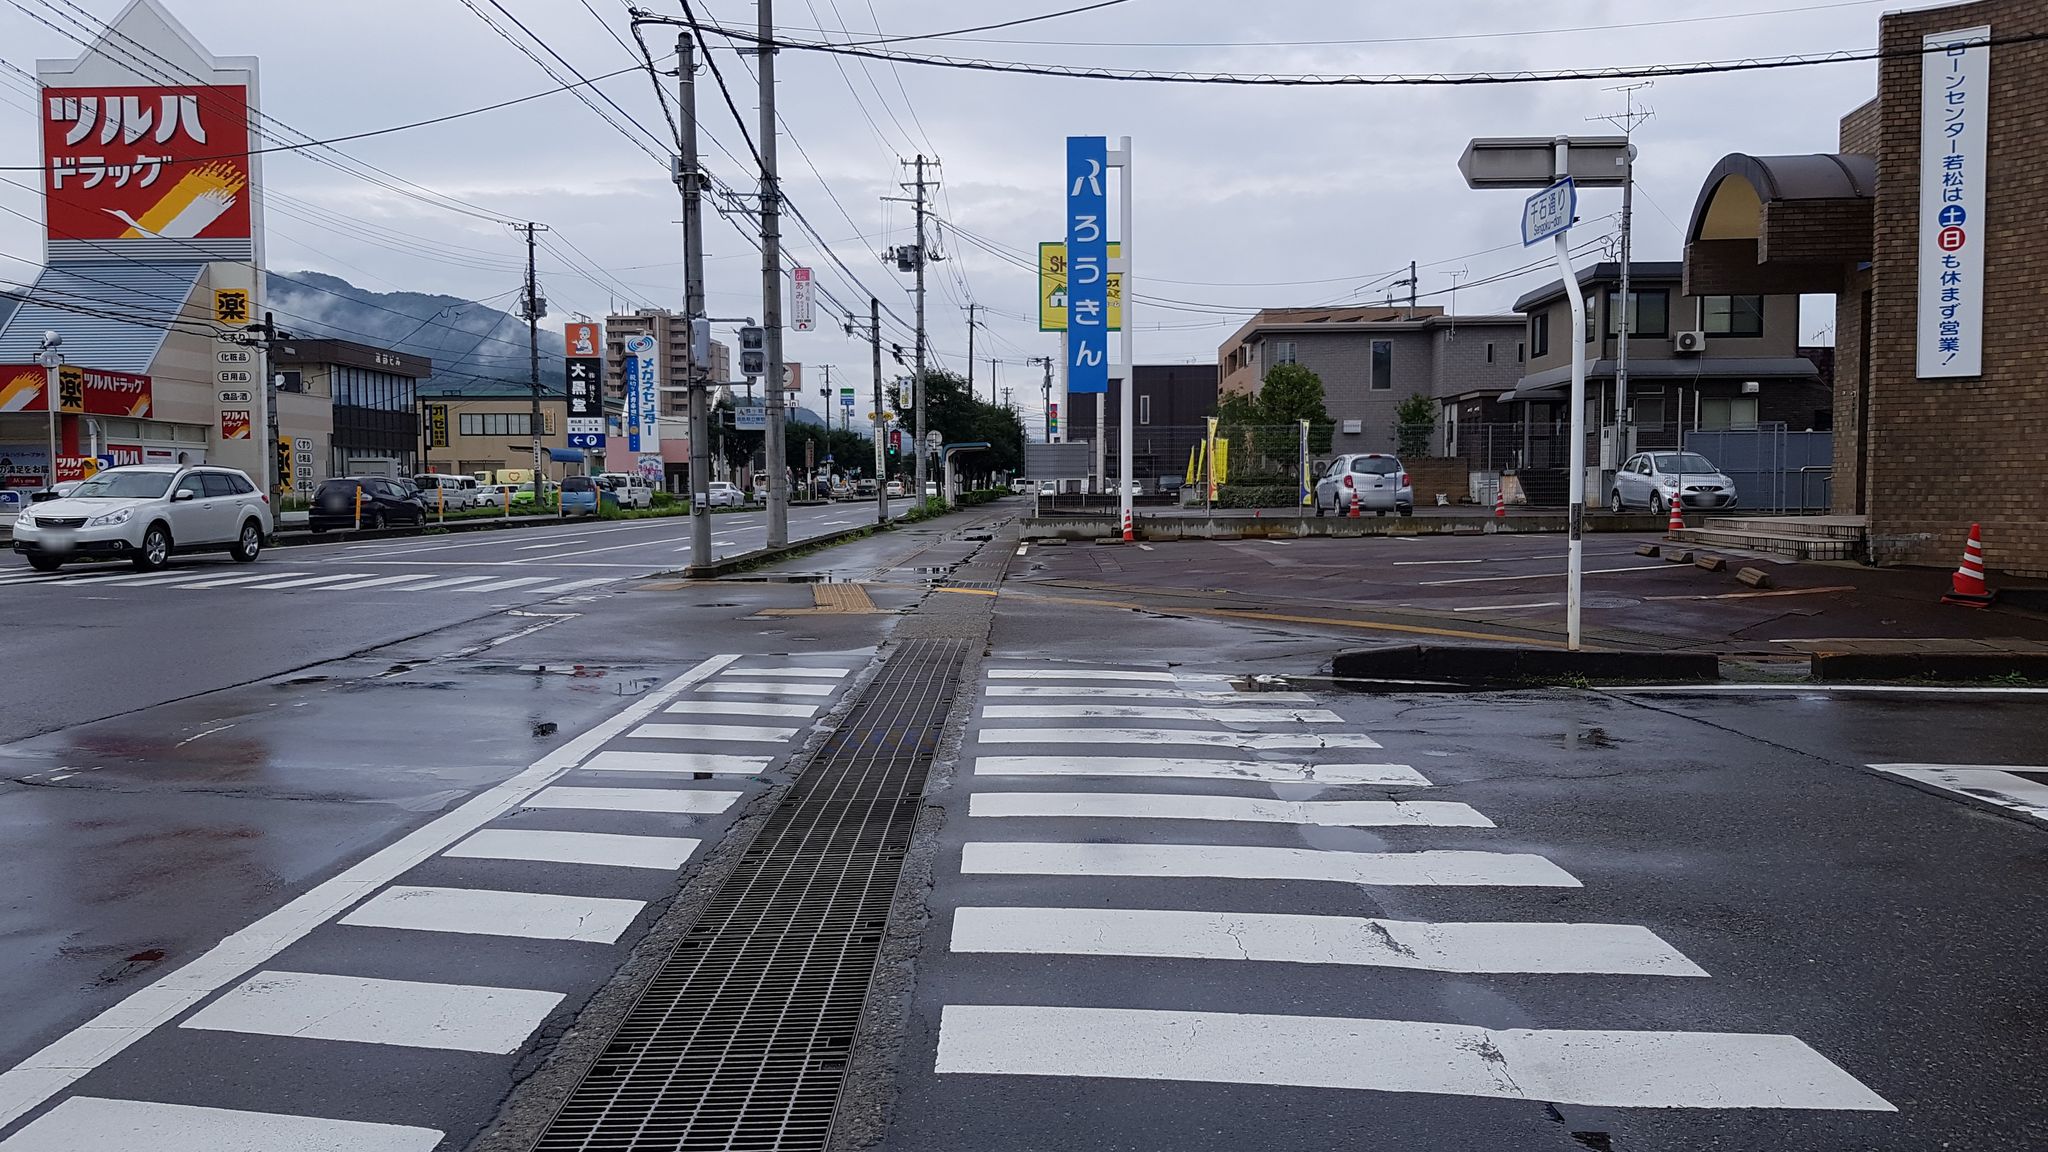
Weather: cloudy
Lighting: day
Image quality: good
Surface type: walking surface
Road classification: footway
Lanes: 2.0
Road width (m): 3.8
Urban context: urban centre
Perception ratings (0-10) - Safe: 1.17, Lively: 6.68, Beautiful: 0.93, Boring: 0.99, Depressing: 3.49, Wealthy: 4.81